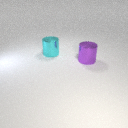
large cyan metal cylinder to the left of large purple metal cylinder